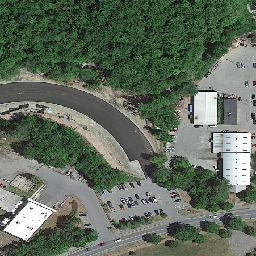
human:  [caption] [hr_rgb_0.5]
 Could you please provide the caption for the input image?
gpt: There are many cars parked next to a White House and a black house

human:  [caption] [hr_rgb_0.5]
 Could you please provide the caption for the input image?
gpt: Next to the white house and the black house, the parking lot was full of cars.

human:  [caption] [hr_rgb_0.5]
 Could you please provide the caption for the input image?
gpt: Next to the White House and the Black House is a parking lot full of cars.

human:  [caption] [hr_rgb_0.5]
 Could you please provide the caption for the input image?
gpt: Beside the curved road are white buildings and black and white houses.

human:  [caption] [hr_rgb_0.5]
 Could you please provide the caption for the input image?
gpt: Beside the curved road, there is a white building and a black and white house.